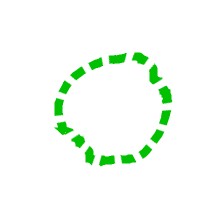
Shape: circle